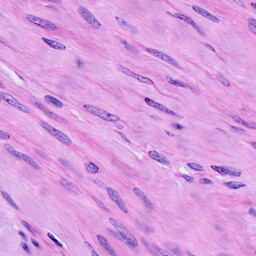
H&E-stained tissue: Cervix